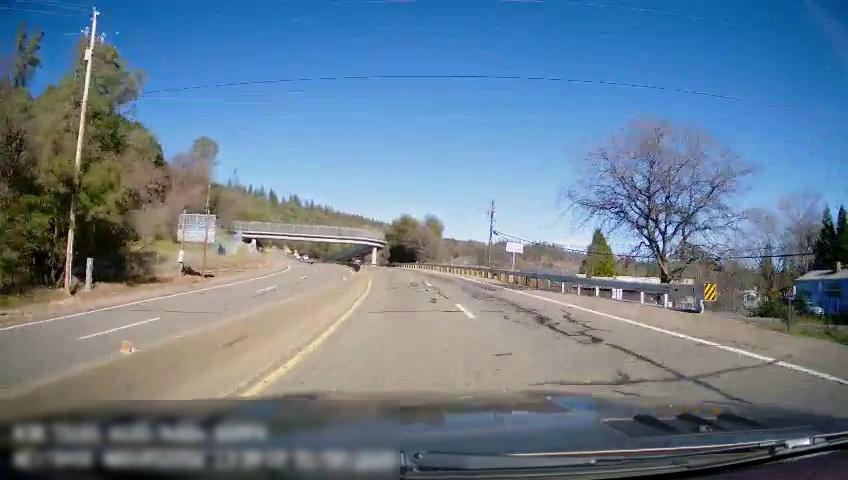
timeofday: Day
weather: Sunny
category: Drivable Space
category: Drivable Space
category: Vehicles | SUV
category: Lanes | Opposite Lane
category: Lanes | Opposite Lane
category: Lanes | Current Lane
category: Lanes | Current Lane
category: Lanes | Alternate Lane
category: Traffic | Signs